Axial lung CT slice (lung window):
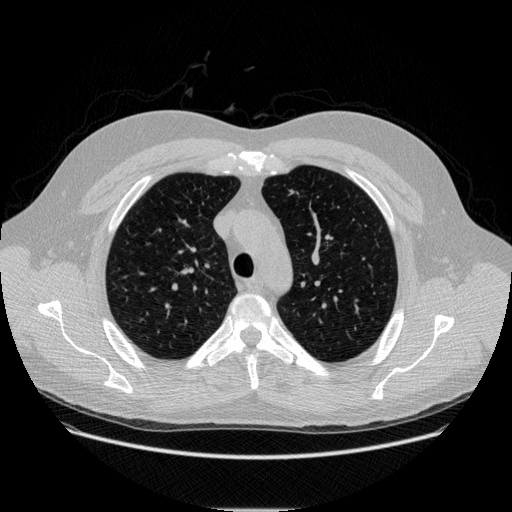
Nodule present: no